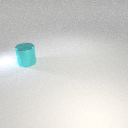
large cyan metal cylinder